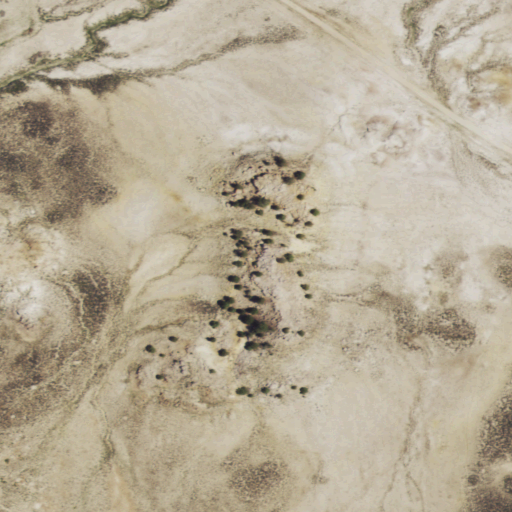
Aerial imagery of mountain in Wyoming named Pine Butte containing shrub, grassland, barren land, open development, and medium intensity development